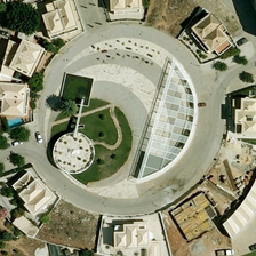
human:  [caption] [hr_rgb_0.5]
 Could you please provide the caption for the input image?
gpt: There is a square between the houses.

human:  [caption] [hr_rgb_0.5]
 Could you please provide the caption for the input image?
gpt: A lunar-shaped square is located in the center of several houses

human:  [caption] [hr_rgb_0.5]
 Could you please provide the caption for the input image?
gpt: There is a square in the shape of a moon in the middle of several houses

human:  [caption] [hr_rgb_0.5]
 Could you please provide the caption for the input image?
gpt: There is a lunar square in the middle of several houses

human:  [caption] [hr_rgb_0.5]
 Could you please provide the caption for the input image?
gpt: A FICA moon-shaped square in the middle of several houses.